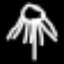
Label: octagon